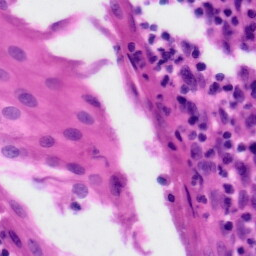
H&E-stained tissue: Tonsil